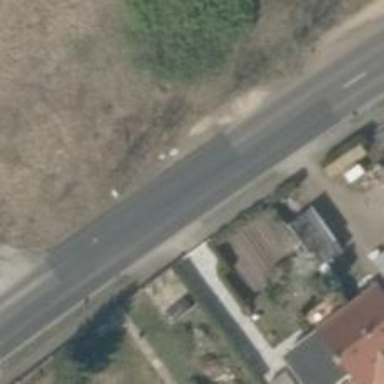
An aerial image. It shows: Primary road with asphalt surface.